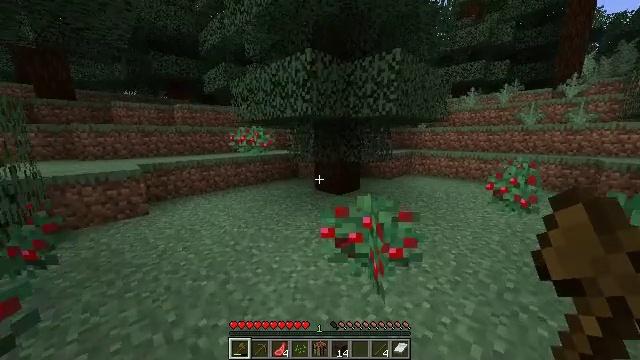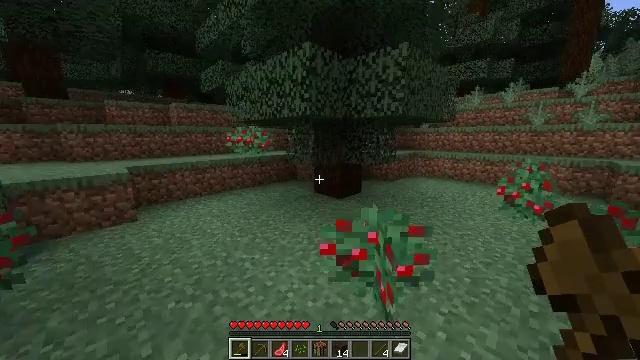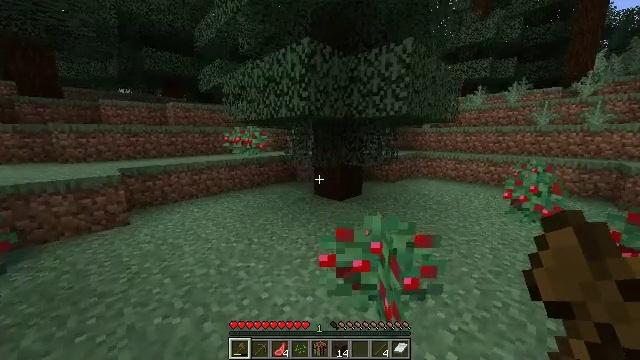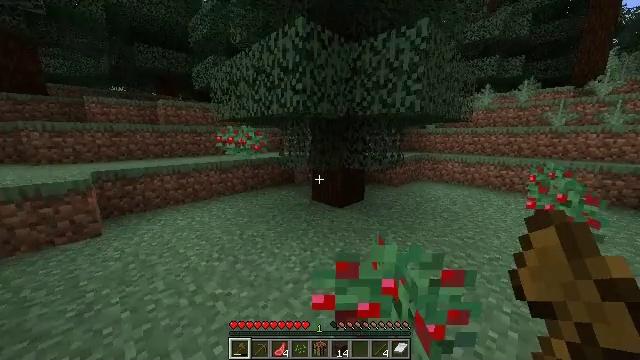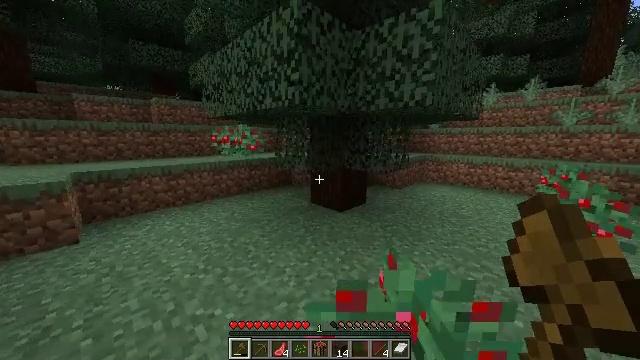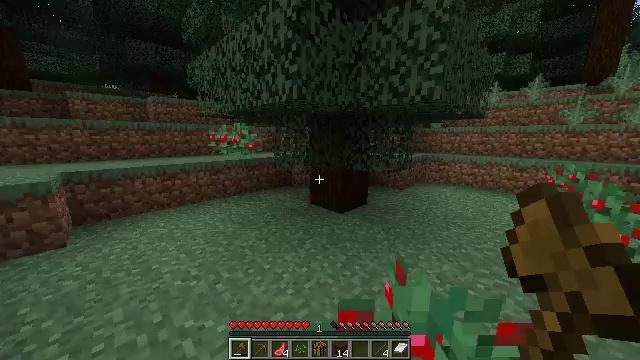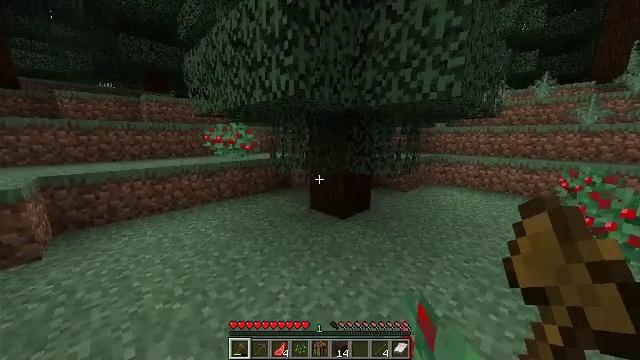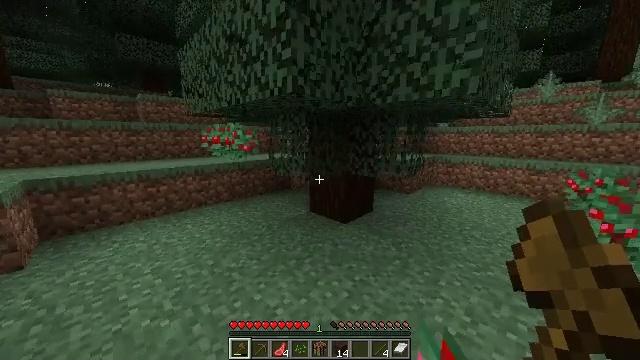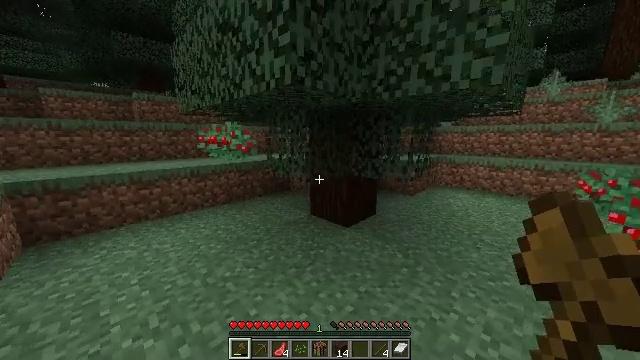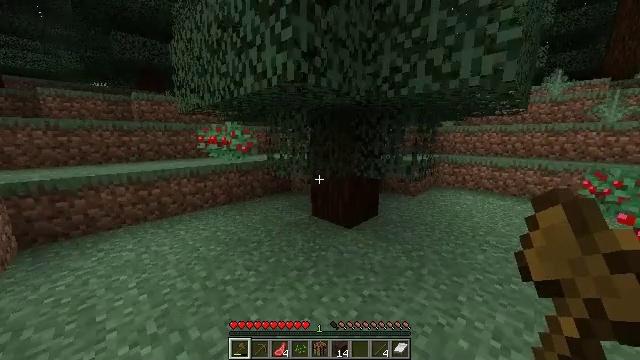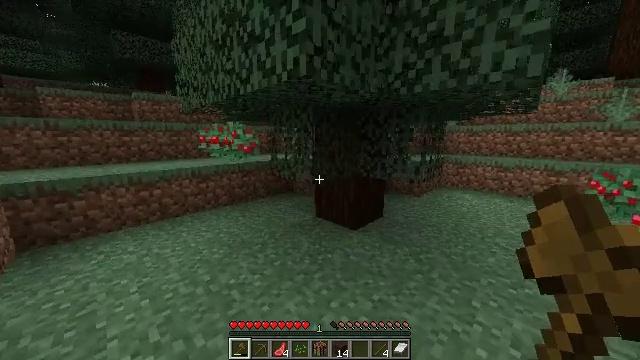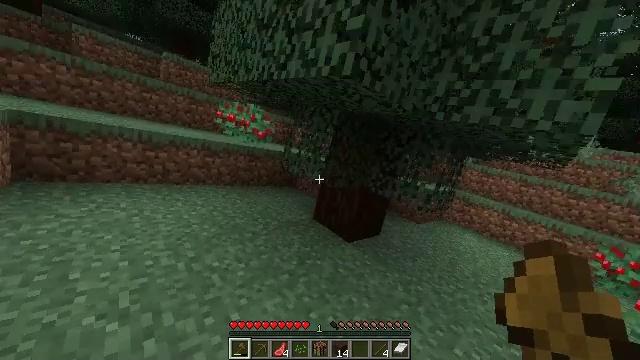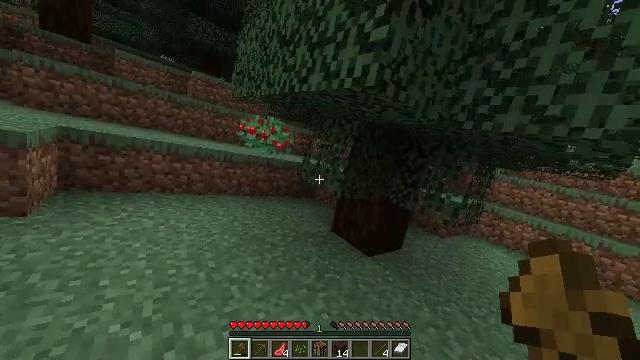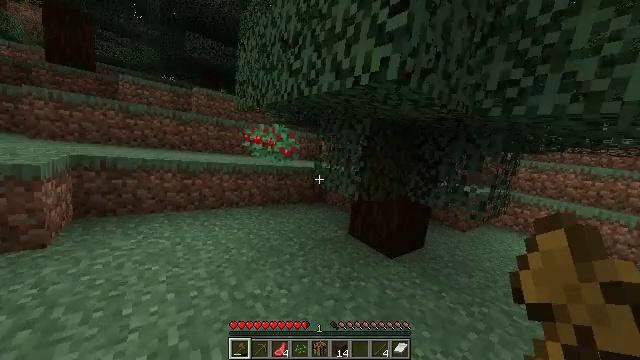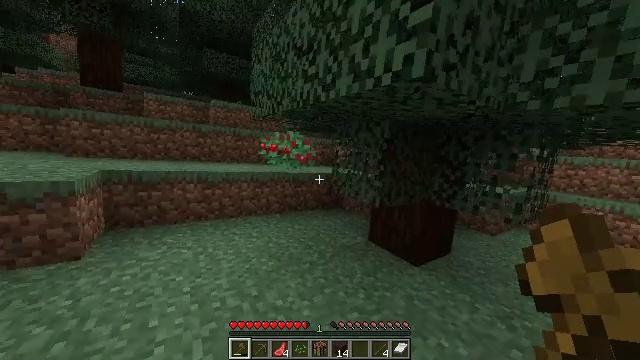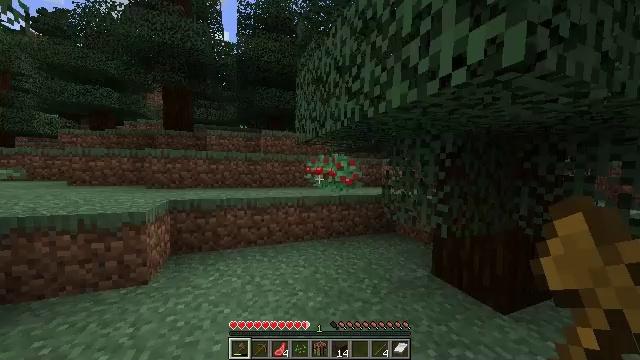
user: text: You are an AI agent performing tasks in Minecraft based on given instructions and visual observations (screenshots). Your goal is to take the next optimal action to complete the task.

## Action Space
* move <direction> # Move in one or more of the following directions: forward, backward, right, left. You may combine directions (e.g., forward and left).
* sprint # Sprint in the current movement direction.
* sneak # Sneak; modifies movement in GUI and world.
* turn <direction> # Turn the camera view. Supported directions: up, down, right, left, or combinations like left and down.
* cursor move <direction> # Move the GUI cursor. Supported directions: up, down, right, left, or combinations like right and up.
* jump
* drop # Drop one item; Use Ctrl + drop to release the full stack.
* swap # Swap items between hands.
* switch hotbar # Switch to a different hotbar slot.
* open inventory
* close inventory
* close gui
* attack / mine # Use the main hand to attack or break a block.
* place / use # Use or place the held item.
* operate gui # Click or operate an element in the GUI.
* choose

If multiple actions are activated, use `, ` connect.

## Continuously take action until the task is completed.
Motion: motion action
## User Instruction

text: Clear the sweet berry bush to collect the sweet berries.
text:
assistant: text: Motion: move forward
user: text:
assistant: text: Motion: move forward
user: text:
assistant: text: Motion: move forward
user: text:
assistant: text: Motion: move forward
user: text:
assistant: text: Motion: move forward
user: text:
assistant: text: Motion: move forward
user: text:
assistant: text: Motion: move forward
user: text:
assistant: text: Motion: move forward
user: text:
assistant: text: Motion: move forward and move left
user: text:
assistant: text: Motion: move forward and move left
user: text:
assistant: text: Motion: move forward and move left
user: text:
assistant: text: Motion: move forward and move left, turn left and up
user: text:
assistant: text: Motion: move forward and move left, turn left
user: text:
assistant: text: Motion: move forward, turn left
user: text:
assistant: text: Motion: move forward, turn left and up
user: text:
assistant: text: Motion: move forward, turn left and up
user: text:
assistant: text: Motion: move forward, turn left and down
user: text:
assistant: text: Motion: move forward, turn down
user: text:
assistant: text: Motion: move forward
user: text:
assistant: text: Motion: move forward
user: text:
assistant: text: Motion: move forward
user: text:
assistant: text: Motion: move forward, turn right
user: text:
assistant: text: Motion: move forward and move left
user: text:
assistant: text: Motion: move forward and move left, turn right
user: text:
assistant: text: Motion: move forward and move left, turn right and down
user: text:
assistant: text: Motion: move forward, turn right and down
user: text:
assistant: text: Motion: move forward, turn right and down
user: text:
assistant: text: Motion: move forward, turn right
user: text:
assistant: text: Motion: move forward, turn right and down
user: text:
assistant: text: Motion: move forward and move left, turn right, attack / mine